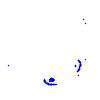
Particle: electron